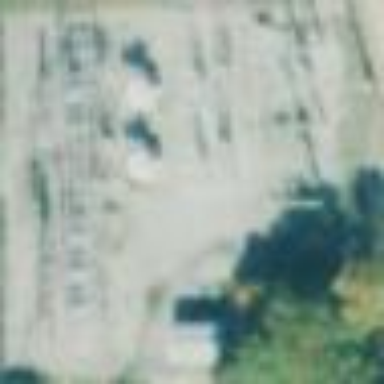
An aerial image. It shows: Distribution substation surrounded by fence.